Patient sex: M
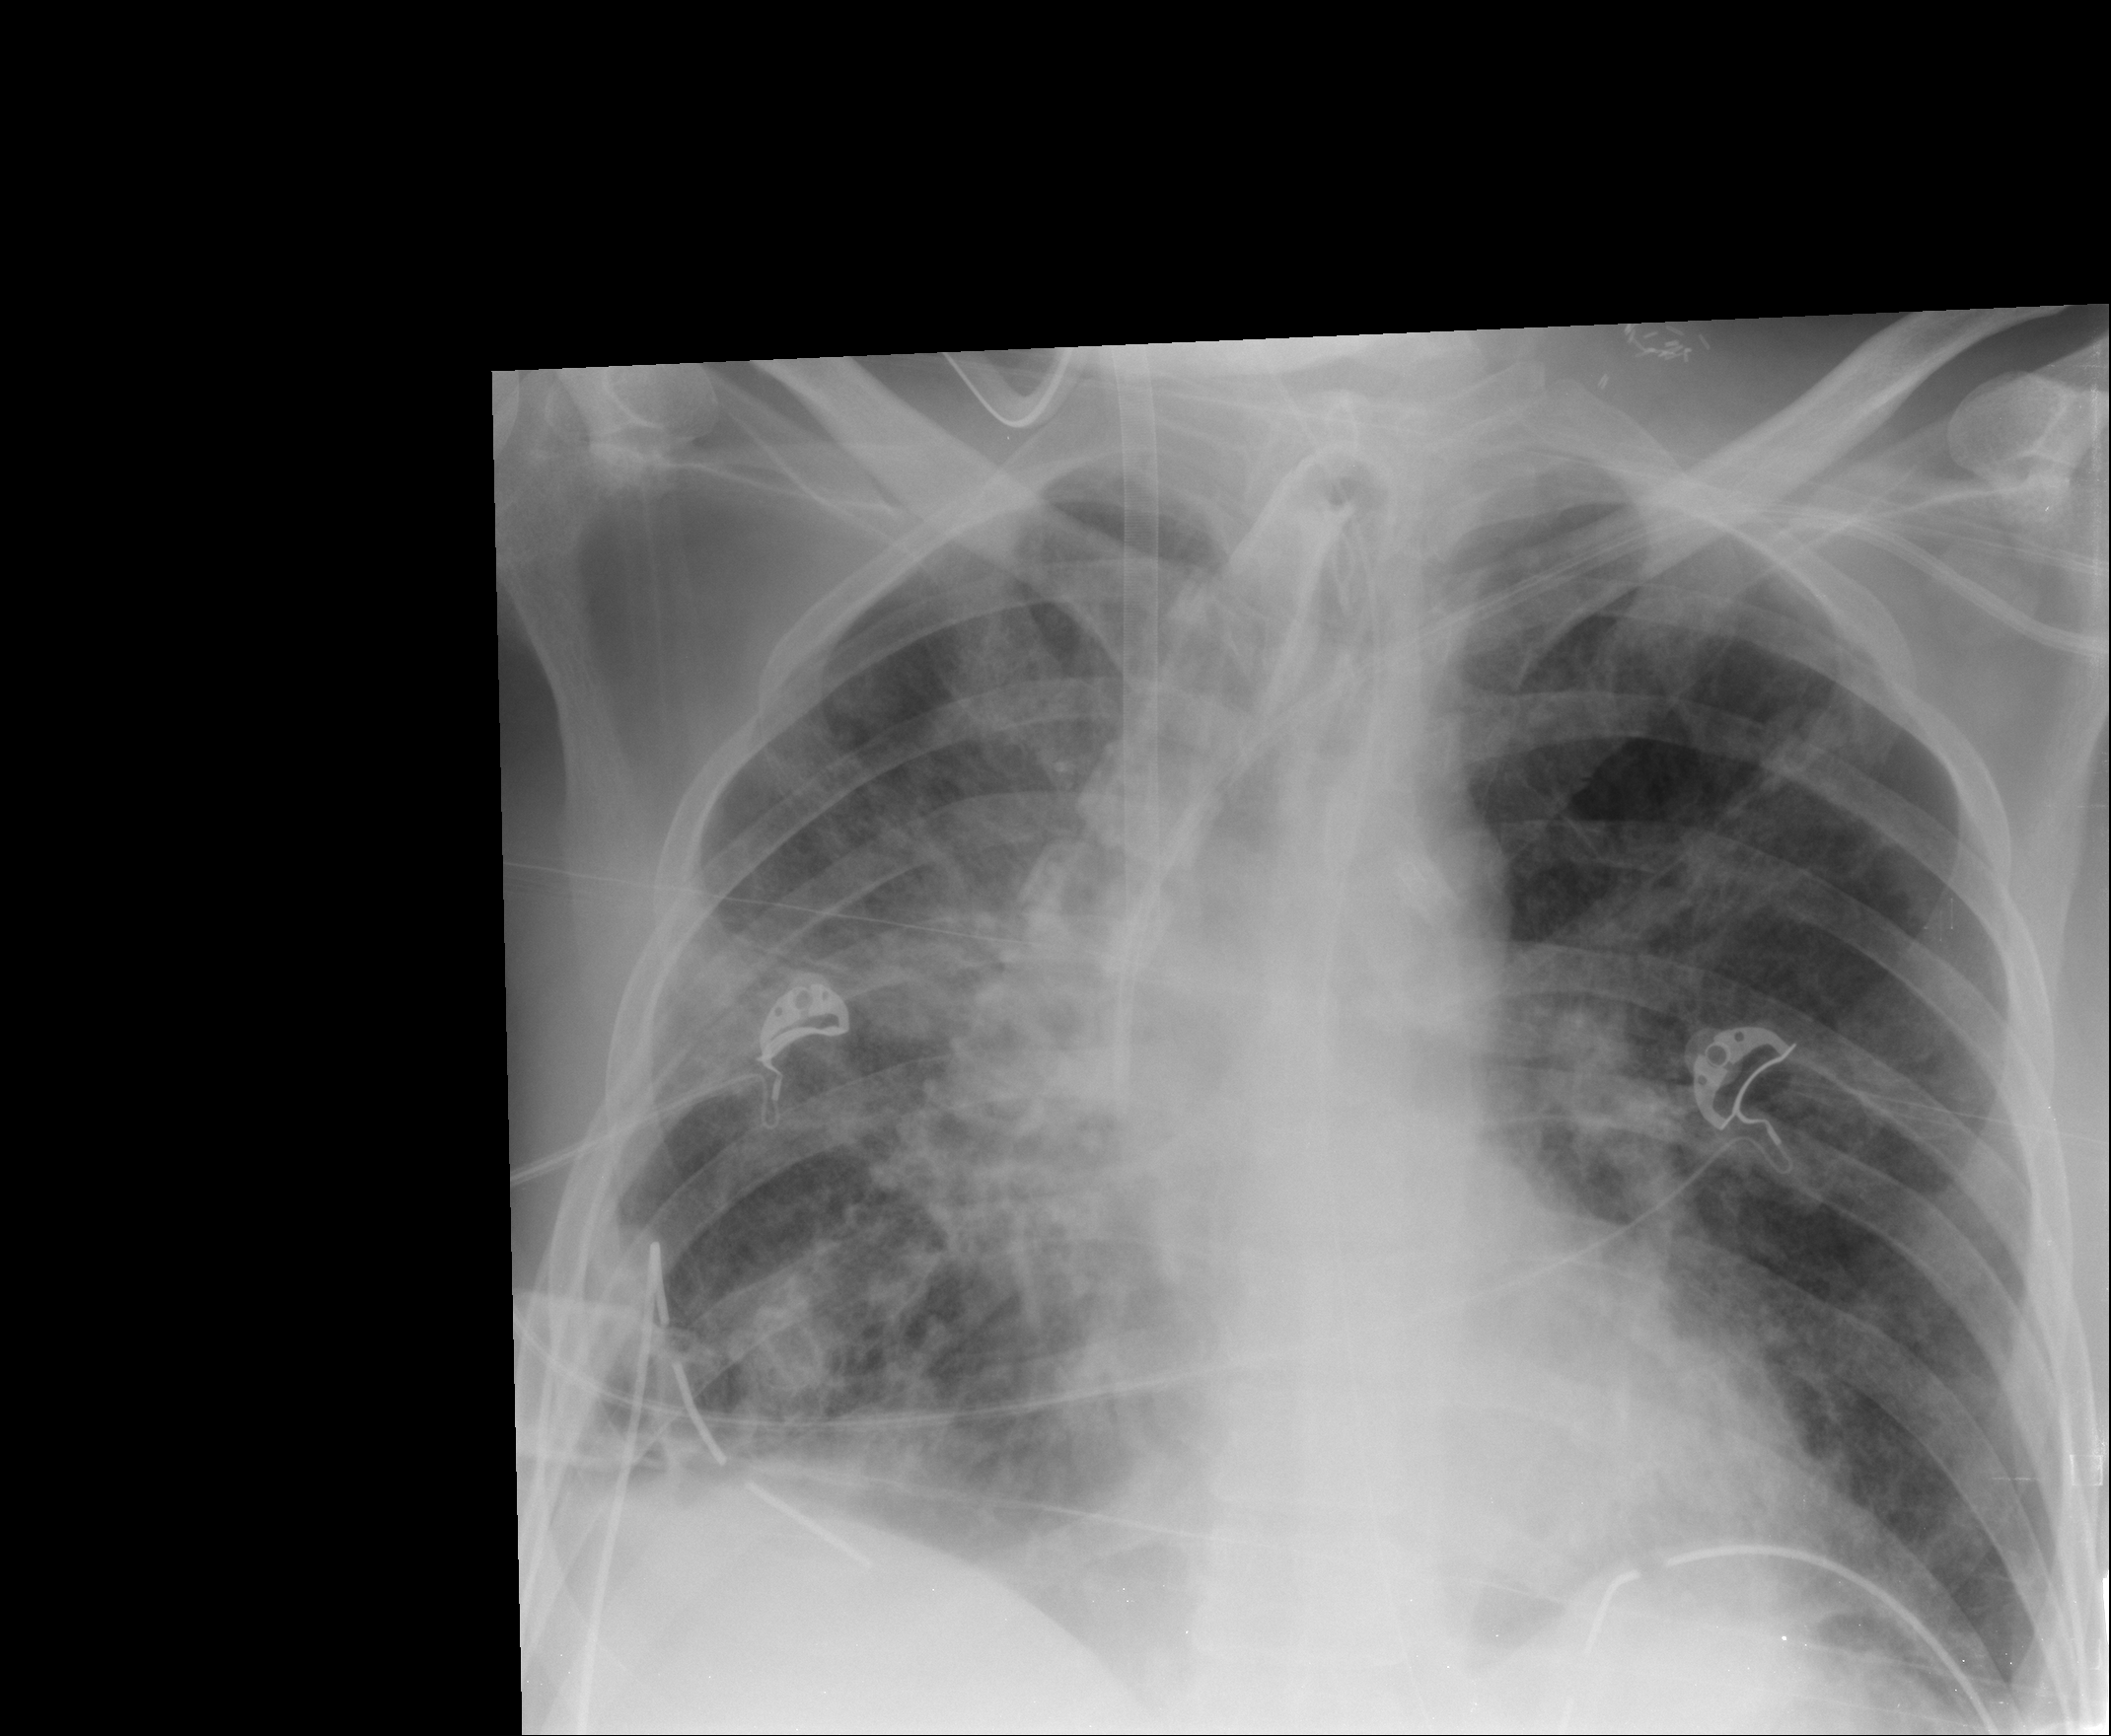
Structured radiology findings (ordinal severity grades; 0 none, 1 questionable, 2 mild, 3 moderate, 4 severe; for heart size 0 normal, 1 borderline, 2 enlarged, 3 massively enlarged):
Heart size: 1
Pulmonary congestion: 2
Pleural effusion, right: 2
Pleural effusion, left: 2
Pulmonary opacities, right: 3
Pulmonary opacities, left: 2
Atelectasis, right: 3
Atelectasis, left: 2